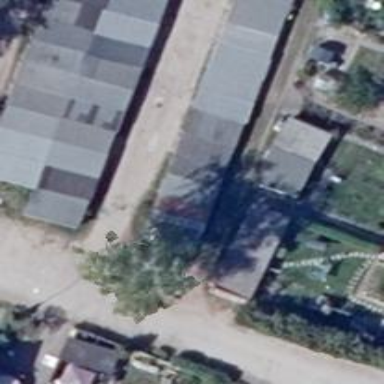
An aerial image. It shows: Group of garages.